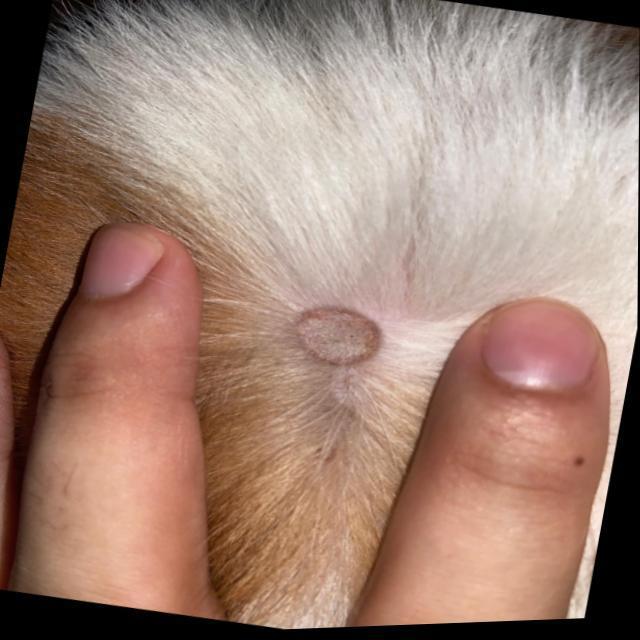
Canine ringworm (Dermatophytosis) — fungal infection caused by Microsporum or Trichophyton. Presents with circular alopecia, scaling, crusting, and broken hairs.